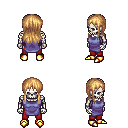
a pixel art fantasy rpg character, male body template, skeleton, chain tabard jacket, red pants, light blonde unkempt hairstyle, gold boots, four views (front, back, left, right), 2x2 character sprite sheet, small pixel art, hard edges, no anti-aliasing